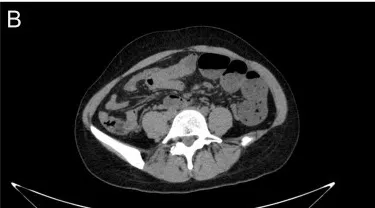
Computed tomography of the abdomen and pelvis indicated. Dilated proximal bowel loops.
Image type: radiology (ct)